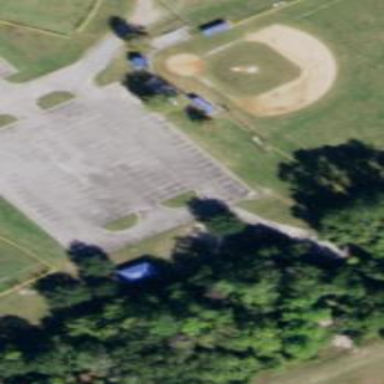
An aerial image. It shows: Parking area.